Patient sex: F
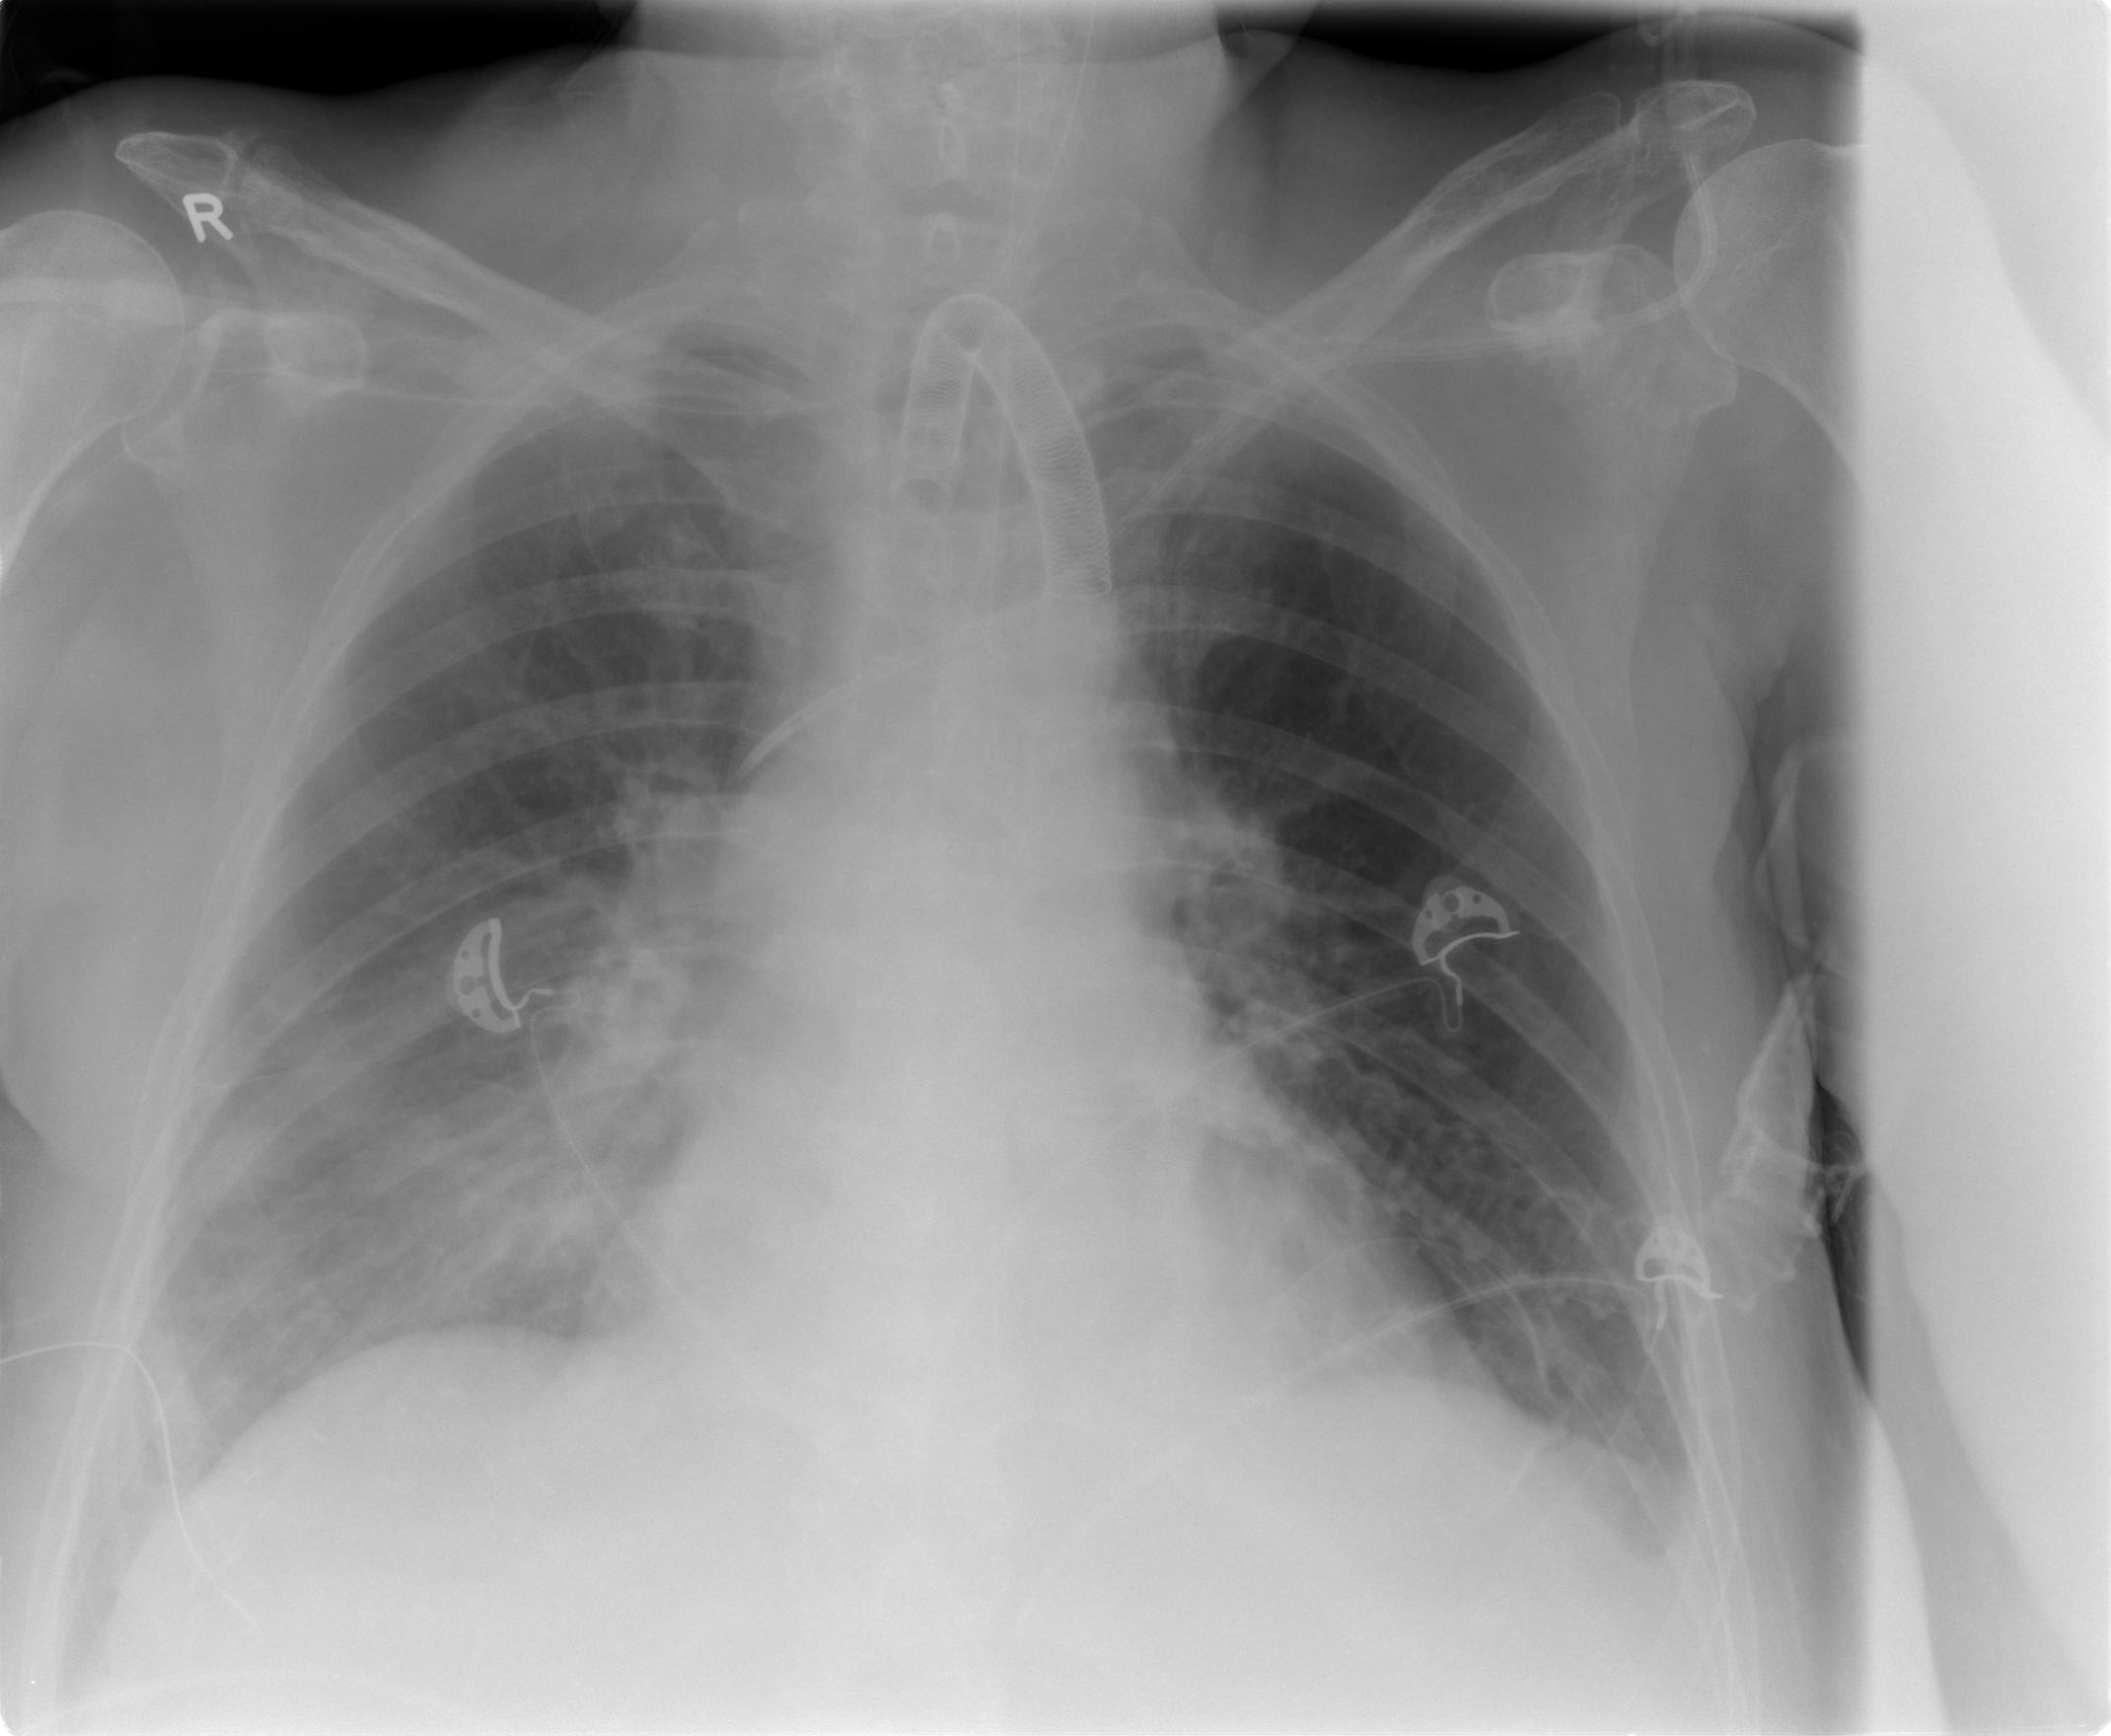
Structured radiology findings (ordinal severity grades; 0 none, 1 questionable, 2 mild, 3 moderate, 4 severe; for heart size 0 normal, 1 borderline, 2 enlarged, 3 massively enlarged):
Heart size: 2
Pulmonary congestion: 0
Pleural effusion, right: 2
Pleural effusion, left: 1
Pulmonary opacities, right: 3
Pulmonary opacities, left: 0
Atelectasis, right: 2
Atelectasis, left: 2